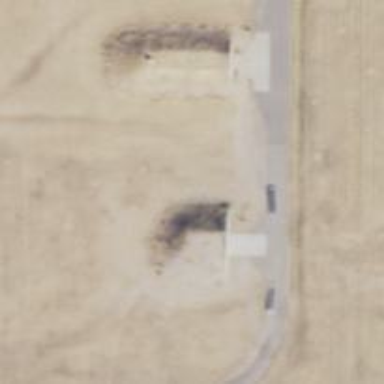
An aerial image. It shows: Military bunker.